Question: I trying to populate the dropdown list when page was loaded.But it is not loaded in UserPage.jsp from Controller.on submit method and also wrote referencedata method.
Controller:-
'''
public ModelAndView onSubmit(HttpServletRequest request,
HttpServletResponse response, Object command, BindException errors)
throws Exception {
log.info("onSubmit handleRequest method"
+ request.getParameter("username"));
System.out.println("onSubmit handleRequest method"
+ request.getParameter("username"));
String username = "", password = "";
username = request.getParameter("username");
password = request.getParameter("password");
UserBean ubean = null;
System.out.println("After shownform method called");
HttpSession session = request.getSession(true);
try {
ubean = userservice.chkUsername(username, password);
System.out.println("Information" + ubean.getUsername());
} catch (DataException ex) {
ex.printStackTrace();
// throw ex;
}
session.setAttribute("User", ubean);
EmpPersonalBean personalBean = new EmpPersonalBean();
return new ModelAndView("jsp/UserPage", "EmpPersonalBean", personalBean);
}
protected Map referenceData(HttpServletRequest request) throws Exception {
log.info("UserDBBoardController======================referenceData");
Map referenceData = new HashMap();
List deparementList = new ArrayList();
deparementList = userservice.getDeparmentList();
referenceData.put("deparmentList", deparementList);
return referenceData;
}
'''
UserPage.jsp
'''
<%@ page language="java" import="com.aims.bean.*,java.util.HashMap" contentType="text/html;charset=utf-8" pageEncoding="UTF-8"%>
<%@taglib uri="http://www.springframework.org/tags/form" prefix="form" %>
<%@taglib uri="http://www.springframework.org/tags" prefix="spring" %>
<%@taglib uri="/WEB-INF/tld/c.tld" prefix="c" %>
<html>
<head>
<title>AAI</title>
</head>
<body>
<form:form method="post" modelAttribute="EmpPersonalBean" action="userpage.htm">
<table>
<tr>
<td>Welcome <%=((UserBean)session.getAttribute("User")).getUsername()%></td>
</tr>
<tr>
<td>Department</td>
<td><form:select path="deparment">
<form:option value="NONE" label="--- Select ---" />
<form:options items="${deparmentList}" />
</form:select>
</td>
</tr>
</tr>
</table>
</form:form>
</body>
</html>
public class DepartmentBean {
private String deptcode,deptname;
public String getDeptcode() {
return deptcode;
}
public void setDeptcode(String deptcode) {
this.deptcode = deptcode;
}
public String getDeptname() {
return deptname;
}
public void setDeptname(String deptname) {
this.deptname = deptname;
}
}
'''
And also attached displaying dropdown list in the userpage.sjp
Please help me.How to resolve the issue.
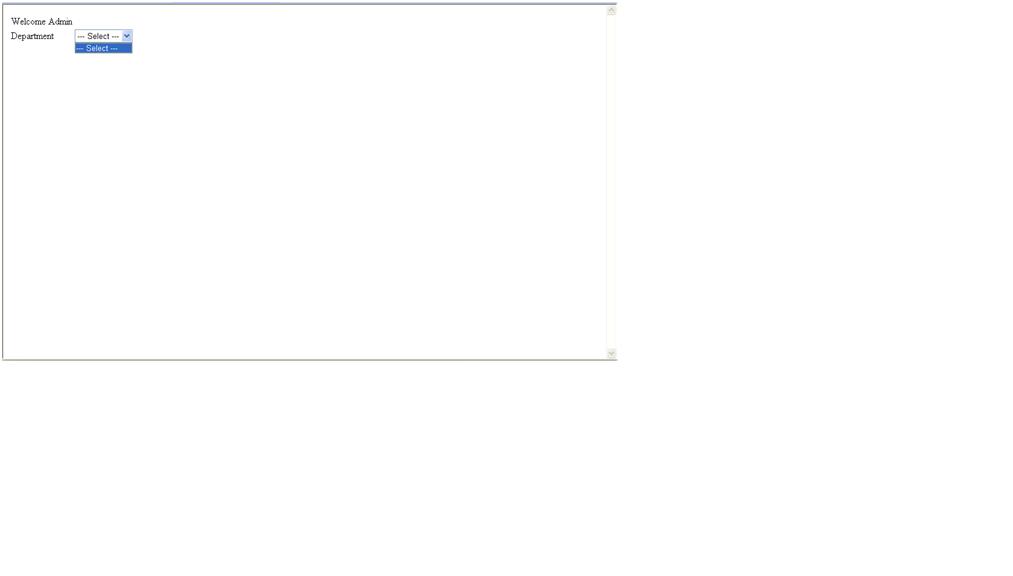
Answer: You also need to specify and attributes in '<form:options/>' tag.
Replace this line in your jsp page. I think it should resolve your problem.
'''
<form:options items="${deparmentList}" itemLabel="deptname" itemValue="deptcode" />
'''
Hope this helps you. Cheers.